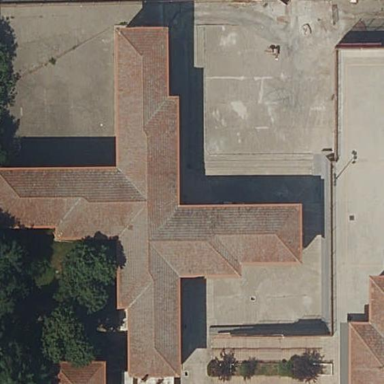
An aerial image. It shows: School building.